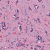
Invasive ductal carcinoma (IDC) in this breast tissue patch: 1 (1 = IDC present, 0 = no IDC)